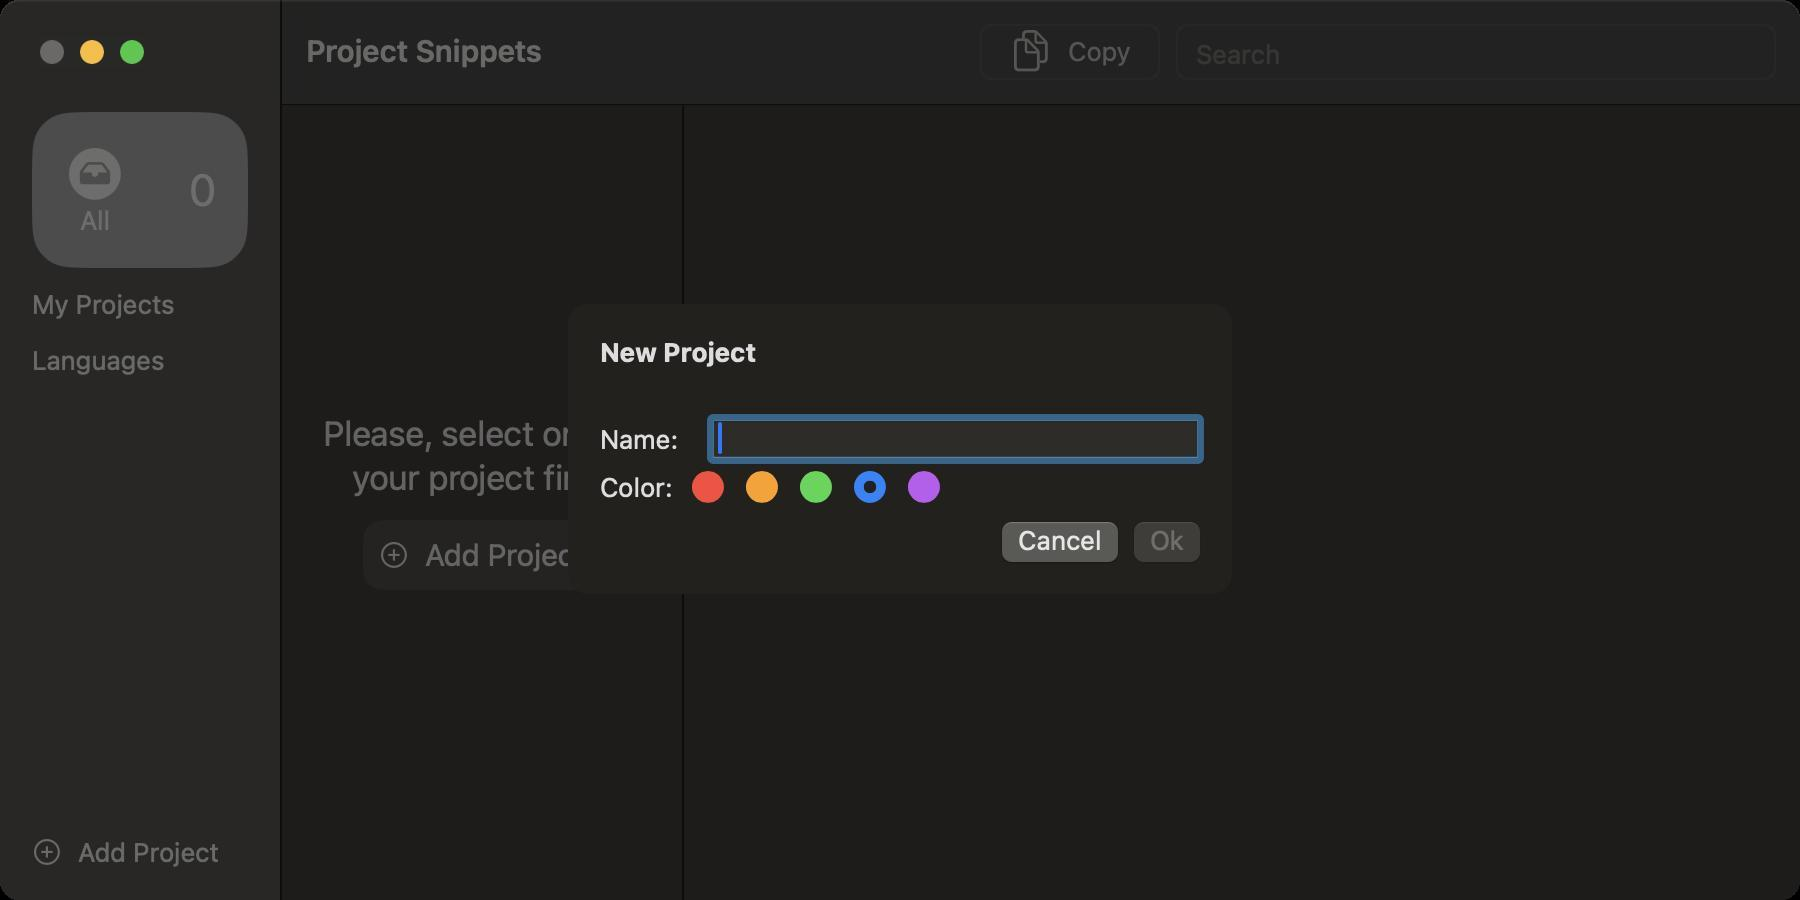
Accessibility tree:
{"name": "Project_Snippets", "role": "AXWindow", "description": null, "role_description": "standard window", "value": null, "position": "414.00;310.00", "size": "900;450", "children": [{"name": null, "role": "AXGroup", "description": null, "role_description": "group", "value": null, "position": "0.00;0.00", "size": "900;450", "children": [{"name": null, "role": "AXSplitGroup", "description": null, "role_description": "split group", "value": null, "position": "0.00;0.00", "size": "900;450", "children": [{"name": null, "role": "AXGroup", "description": null, "role_description": "group", "value": null, "position": "0.00;0.00", "size": "140;450", "children": [{"name": null, "role": "AXScrollArea", "description": null, "role_description": "scroll area", "value": null, "position": "0.00;52.00", "size": "140;342", "children": [{"name": null, "role": "AXOutline", "description": "Sidebar", "role_description": "outline", "value": null, "position": "0.00;52.00", "size": "140;342", "children": [{"name": null, "role": "AXRow", "description": null, "role_description": "outline row", "value": null, "position": "0.00;52.00", "size": "140;86", "children": [{"name": null, "role": "AXCell", "description": null, "role_description": "cell", "value": null, "position": "10.00;52.00", "size": "120;86", "children": [{"name": null, "role": "AXButton", "description": "All, 0", "role_description": "button", "value": null, "position": "16.00;56.00", "size": "108;78", "children": []}]}]}, {"name": null, "role": "AXRow", "description": null, "role_description": "outline row", "value": null, "position": "0.00;138.00", "size": "140;28", "children": [{"name": null, "role": "AXCell", "description": null, "role_description": "cell", "value": null, "position": "10.00;138.00", "size": "120;28", "children": [{"name": null, "role": "AXStaticText", "description": null, "role_description": "text", "value": "My Projects", "position": "16.00;144.00", "size": "72;16", "children": []}]}]}, {"name": null, "role": "AXRow", "description": null, "role_description": "outline row", "value": null, "position": "0.00;166.00", "size": "140;28", "children": [{"name": null, "role": "AXCell", "description": null, "role_description": "cell", "value": null, "position": "10.00;166.00", "size": "120;28", "children": [{"name": null, "role": "AXStaticText", "description": null, "role_description": "text", "value": "Languages", "position": "16.00;172.00", "size": "66;16", "children": []}]}]}, {"name": null, "role": "AXColumn", "description": null, "role_description": "column", "value": null, "position": "10.00;52.00", "size": "120;342", "children": []}]}]}, {"name": null, "role": "AXButton", "description": "Add Project", "role_description": "button", "value": null, "position": "17.00;418.00", "size": "93;16", "children": []}]}, {"name": null, "role": "AXSplitter", "description": null, "role_description": "splitter", "value": 140.0, "position": "140.00;52.00", "size": "1;398", "children": []}, {"name": null, "role": "AXGroup", "description": null, "role_description": "group", "value": null, "position": "141.00;0.00", "size": "200;450", "children": [{"name": null, "role": "AXStaticText", "description": null, "role_description": "text", "value": "Please, select or add your project first.", "position": "159.50;206.98", "size": "163;42", "children": []}, {"name": null, "role": "AXButton", "description": "Add Project", "role_description": "button", "value": null, "position": "181.50;260.00", "size": "119;35", "children": []}]}, {"name": null, "role": "AXSplitter", "description": null, "role_description": "splitter", "value": 200.0, "position": "341.00;52.00", "size": "1;398", "children": []}, {"name": null, "role": "AXGroup", "description": null, "role_description": "group", "value": null, "position": "342.00;0.00", "size": "558;450", "children": []}]}]}, {"name": null, "role": "AXToolbar", "description": null, "role_description": "toolbar", "value": null, "position": "0.00;0.00", "size": "900;52", "children": [{"name": null, "role": "AXButton", "description": "Copy", "role_description": "button", "value": null, "position": "486.00;0.00", "size": "98;52", "children": [{"name": null, "role": "AXButton", "description": "Copy", "role_description": "button", "value": null, "position": "495.00;14.00", "size": "80;24", "children": []}]}, {"name": null, "role": "AXGroup", "description": null, "role_description": "group", "value": null, "position": "584.00;0.00", "size": "308;52", "children": [{"name": null, "role": "AXTextField", "description": null, "role_description": "text field", "value": "", "position": "588.00;12.00", "size": "300;28", "children": []}]}]}, {"name": null, "role": "AXButton", "description": null, "role_description": "close button", "value": null, "position": "19.00;18.00", "size": "14;16", "children": []}, {"name": null, "role": "AXButton", "description": null, "role_description": "zoom button", "value": null, "position": "59.00;18.00", "size": "14;16", "children": [{"name": null, "role": "AXGroup", "description": null, "role_description": "group", "value": null, "position": "59.00;18.00", "size": "14;16", "children": [{"name": null, "role": "AXGroup", "description": null, "role_description": "group", "value": null, "position": "59.00;18.00", "size": "14;16", "children": []}]}]}, {"name": null, "role": "AXButton", "description": null, "role_description": "minimize button", "value": null, "position": "39.00;18.00", "size": "14;16", "children": []}, {"name": null, "role": "AXStaticText", "description": null, "role_description": "text", "value": "Project Snippets", "position": "149.00;0.00", "size": "337;52", "children": []}, {"name": null, "role": "AXSheet", "description": null, "role_description": "sheet", "value": null, "position": "284.00;152.00", "size": "332;145", "children": [{"name": null, "role": "AXGroup", "description": null, "role_description": "group", "value": null, "position": "284.00;152.00", "size": "332;145", "children": [{"name": null, "role": "AXStaticText", "description": null, "role_description": "text", "value": "New Project", "position": "300.00;168.18", "size": "78;16", "children": []}, {"name": null, "role": "AXStaticText", "description": null, "role_description": "text", "value": "Name:", "position": "300.00;211.42", "size": "40;16", "children": []}, {"name": null, "role": "AXTextField", "description": null, "role_description": "text field", "value": "", "position": "355.50;209.00", "size": "244;21", "children": []}, {"name": null, "role": "AXStaticText", "description": null, "role_description": "text", "value": "Color:", "position": "300.00;235.67", "size": "36;16", "children": []}, {"name": null, "role": "AXImage", "description": "Circle", "role_description": "image", "value": null, "position": "346.00;235.50", "size": "16;16", "children": []}, {"name": null, "role": "AXImage", "description": "Circle", "role_description": "image", "value": null, "position": "373.00;235.50", "size": "16;16", "children": []}, {"name": null, "role": "AXImage", "description": "Circle", "role_description": "image", "value": null, "position": "400.00;235.50", "size": "16;16", "children": []}, {"name": null, "role": "AXImage", "description": "record.circle.fill", "role_description": "image", "value": null, "position": "427.00;235.50", "size": "16;16", "children": []}, {"name": null, "role": "AXImage", "description": "Circle", "role_description": "image", "value": null, "position": "454.00;235.50", "size": "16;16", "children": []}, {"name": null, "role": "AXButton", "description": "Cancel", "role_description": "button", "value": null, "position": "509.00;262.00", "size": "42;16", "children": []}, {"name": null, "role": "AXButton", "description": "Ok", "role_description": "button", "value": null, "position": "575.00;262.00", "size": "17;16", "children": []}]}]}]}